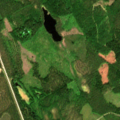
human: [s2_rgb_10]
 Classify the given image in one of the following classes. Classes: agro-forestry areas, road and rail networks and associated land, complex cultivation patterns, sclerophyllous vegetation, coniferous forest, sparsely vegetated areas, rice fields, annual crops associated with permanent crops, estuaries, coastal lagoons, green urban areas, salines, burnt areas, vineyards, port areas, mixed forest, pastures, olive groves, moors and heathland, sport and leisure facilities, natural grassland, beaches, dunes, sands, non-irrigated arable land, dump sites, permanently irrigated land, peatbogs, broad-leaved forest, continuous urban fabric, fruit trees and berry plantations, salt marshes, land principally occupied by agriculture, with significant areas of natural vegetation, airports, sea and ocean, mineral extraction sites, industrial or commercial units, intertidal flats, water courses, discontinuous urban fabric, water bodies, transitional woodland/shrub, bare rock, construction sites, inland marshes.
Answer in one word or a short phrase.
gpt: coniferous forest, mixed forest, transitional woodland/shrub